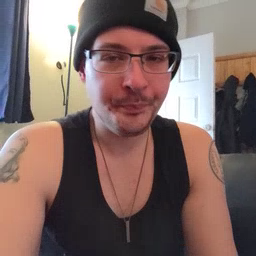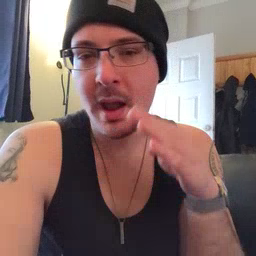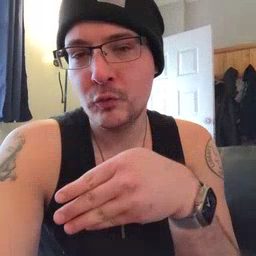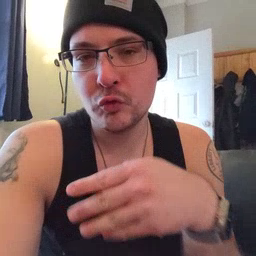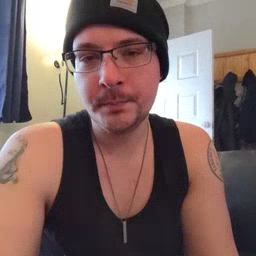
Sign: after